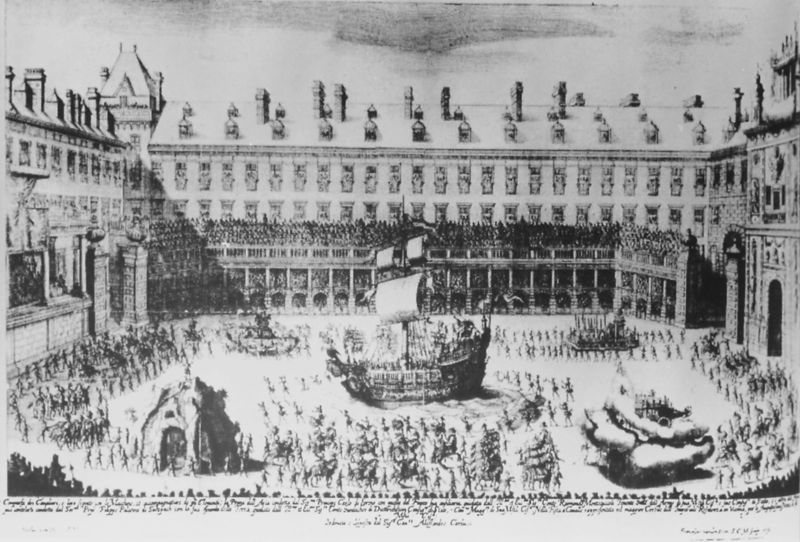
Titel: Aufzug der Argonauten und der vier Elemente auf der Hochzeit von Leopold I. von Habsburg mit Margarita Theresia von Spanien in Wien 1668
Schlagwörter: himmel, kampf, wasser, menschen, stadt, blumen, fenster, männer, säulen, dach, gebäude, haus, schloss, alt, architektur, bild, häuser, hütte, publikum, kamin, kamine, pferde, reiter, schornstein, turm, schiff, schrift, segel, tribüne, flagge, segelschiff, mauer, schornsteine, graphik, hof, platz, schlot, krieg, soldaten, tor, schauspiel, foto, innenhof, panzer, burg, druck, druckgraphik, radierung, stich, ritter, heer, krieger, parade, sklaven, turnier, ilustration, gulliver, liliputt, platz mit schiff